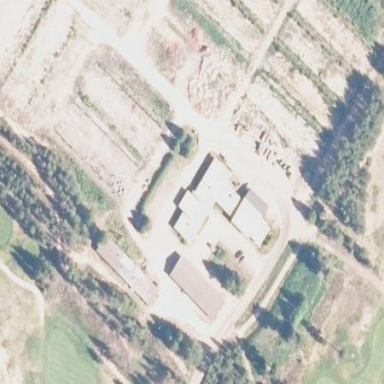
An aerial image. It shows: Farmyard area.